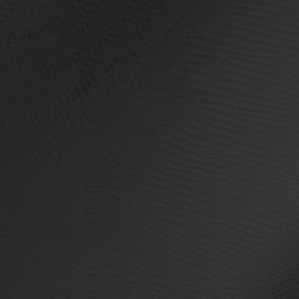
Label: frost